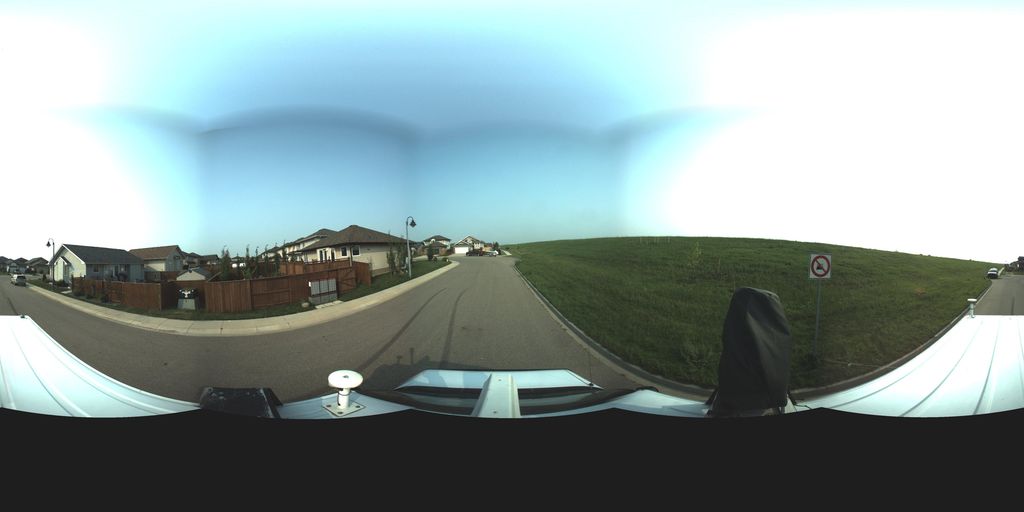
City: saskatoon